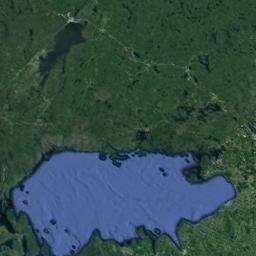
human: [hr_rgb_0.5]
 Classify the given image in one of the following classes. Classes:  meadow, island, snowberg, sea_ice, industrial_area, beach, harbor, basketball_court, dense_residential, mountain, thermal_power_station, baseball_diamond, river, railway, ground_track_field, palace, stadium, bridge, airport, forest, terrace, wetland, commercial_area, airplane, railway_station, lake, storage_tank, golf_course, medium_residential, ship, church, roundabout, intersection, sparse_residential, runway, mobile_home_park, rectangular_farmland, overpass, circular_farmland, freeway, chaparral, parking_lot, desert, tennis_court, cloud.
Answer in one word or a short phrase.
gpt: lake